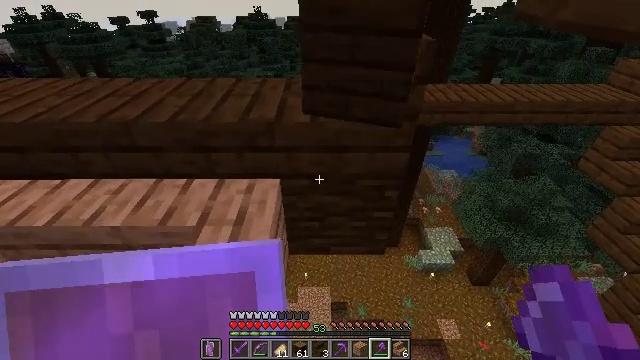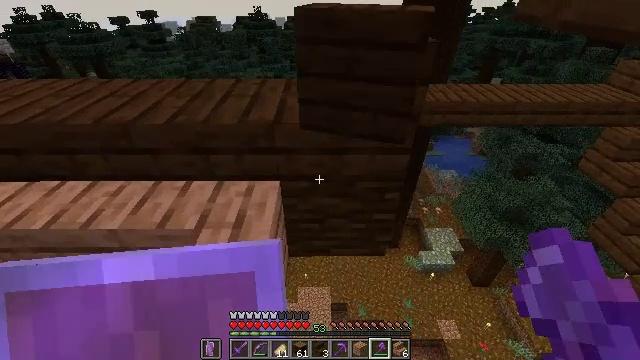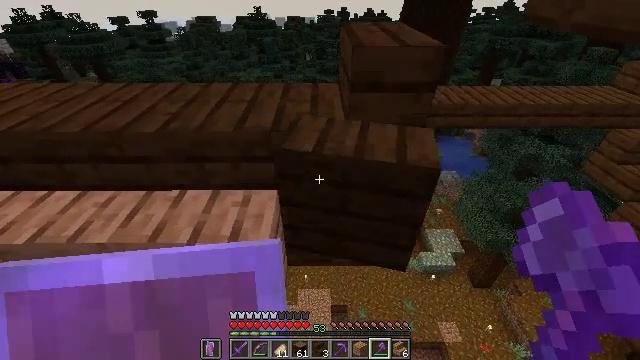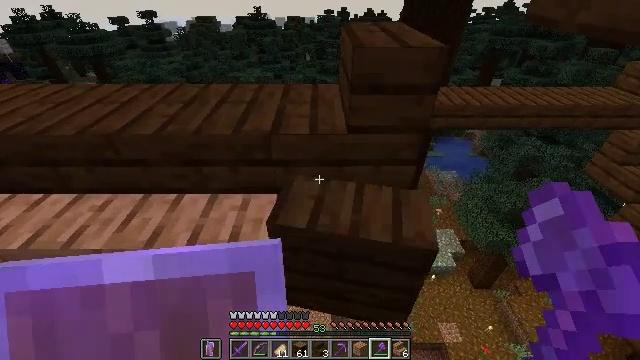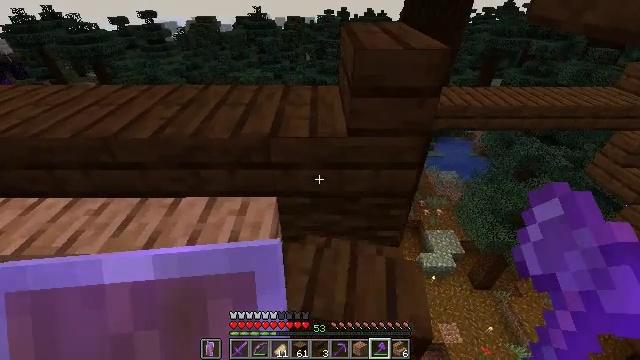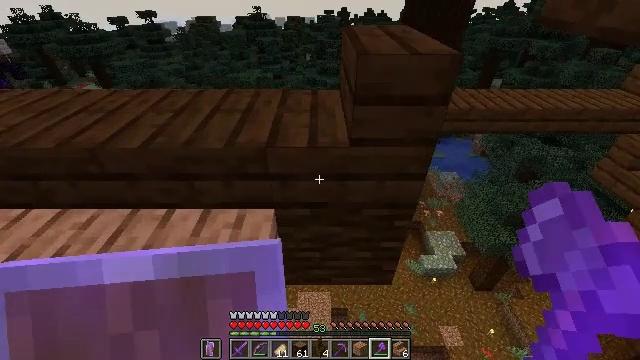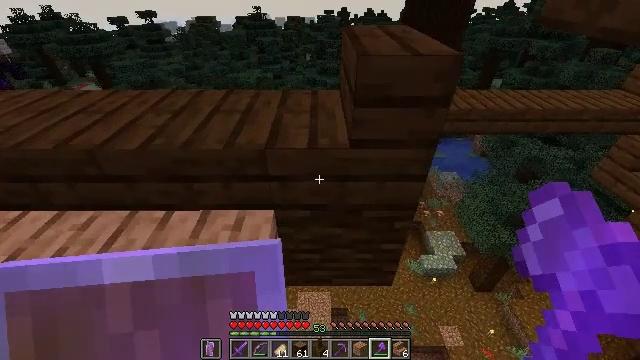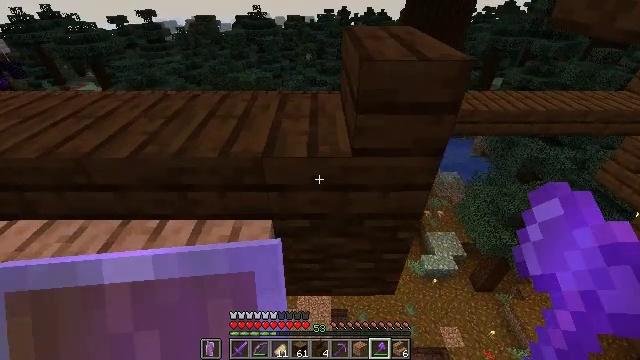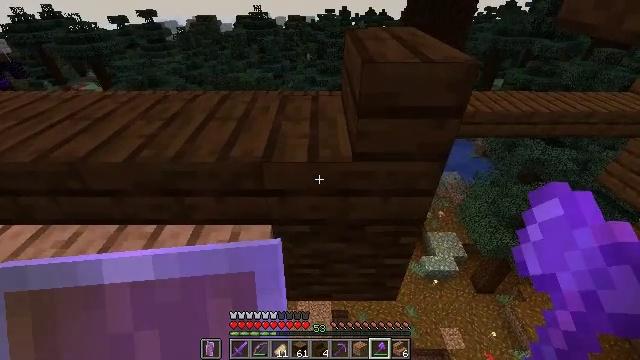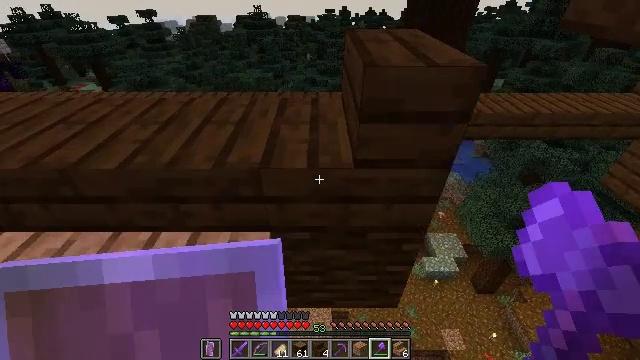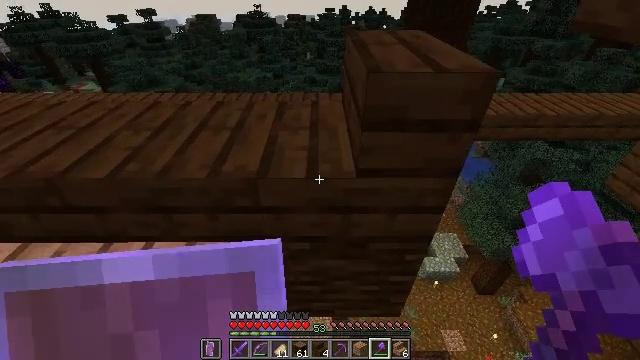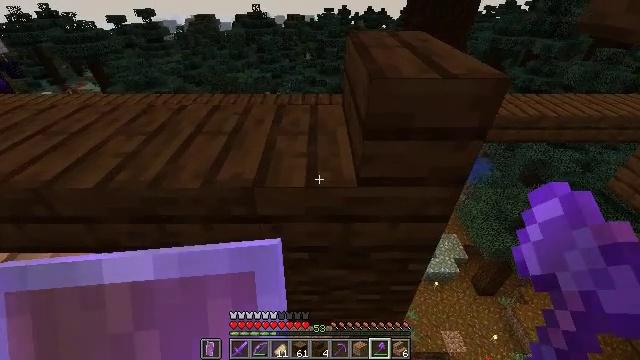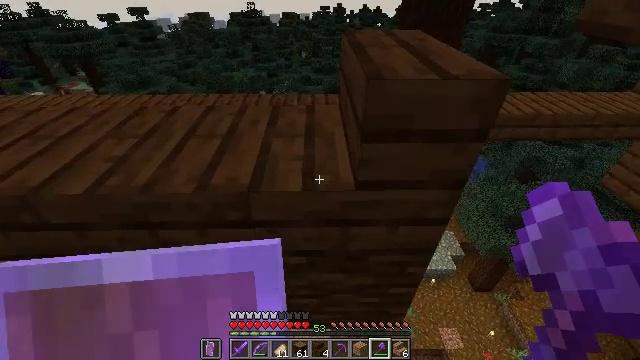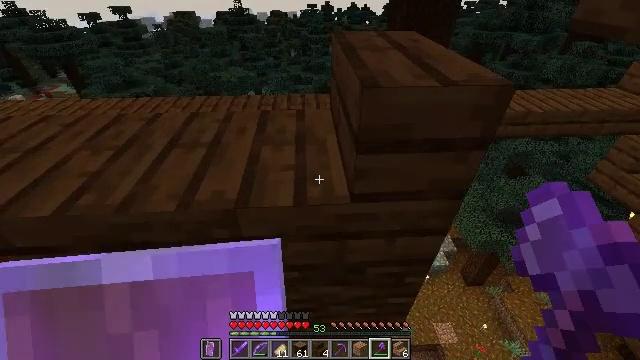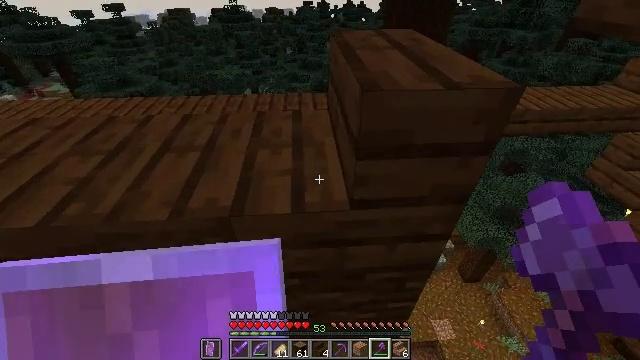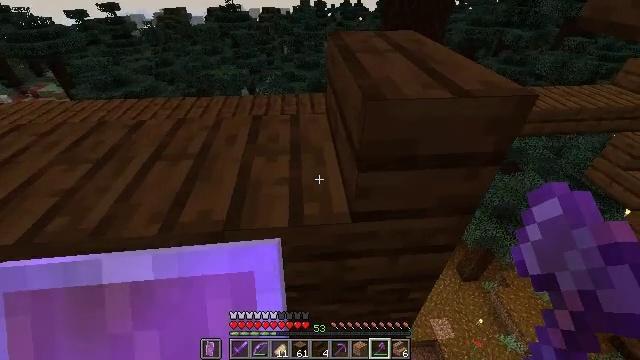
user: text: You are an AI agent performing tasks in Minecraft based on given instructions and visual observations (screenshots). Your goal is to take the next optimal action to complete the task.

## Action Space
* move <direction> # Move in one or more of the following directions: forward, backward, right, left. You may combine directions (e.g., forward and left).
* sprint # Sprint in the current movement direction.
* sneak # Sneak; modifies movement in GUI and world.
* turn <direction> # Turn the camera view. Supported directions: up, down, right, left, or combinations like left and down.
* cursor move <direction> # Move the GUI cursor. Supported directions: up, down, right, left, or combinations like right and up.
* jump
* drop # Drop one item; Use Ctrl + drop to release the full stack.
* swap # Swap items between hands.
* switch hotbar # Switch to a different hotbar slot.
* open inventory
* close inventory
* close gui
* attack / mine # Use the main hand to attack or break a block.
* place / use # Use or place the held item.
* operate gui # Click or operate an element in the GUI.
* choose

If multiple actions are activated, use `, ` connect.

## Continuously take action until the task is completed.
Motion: motion action
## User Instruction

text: Attack the dark oak stairs to gather the materials.
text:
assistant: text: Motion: move forward, sneak
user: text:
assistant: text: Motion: move forward, sneak
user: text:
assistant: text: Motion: move forward, sneak
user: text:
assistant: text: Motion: move forward, sneak
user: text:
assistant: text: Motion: move forward, sneak
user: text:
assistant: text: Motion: move forward, sneak
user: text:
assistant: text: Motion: move forward, sneak
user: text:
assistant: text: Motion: move forward, sneak
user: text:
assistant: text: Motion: move forward, sneak
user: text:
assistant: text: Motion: move forward, sneak
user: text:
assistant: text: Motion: move forward, sneak
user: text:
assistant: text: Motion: move forward, sneak
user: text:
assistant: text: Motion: move forward, sneak, turn right
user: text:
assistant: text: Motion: move forward, sneak
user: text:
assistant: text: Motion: move forward, sneak
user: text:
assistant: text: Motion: move forward, sneak
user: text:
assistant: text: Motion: move forward, sneak
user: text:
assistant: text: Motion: move forward, sneak
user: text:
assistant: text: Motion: move forward, sneak
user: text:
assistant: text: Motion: move forward, sneak, turn right and down
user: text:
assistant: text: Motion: move forward, sneak, turn right and down
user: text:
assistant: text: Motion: sneak, turn right
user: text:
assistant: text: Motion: sneak, turn right and up
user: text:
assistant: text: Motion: sneak, turn right and up
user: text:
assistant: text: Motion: sneak, turn right and up
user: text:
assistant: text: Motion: sneak, turn up
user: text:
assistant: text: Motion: sneak
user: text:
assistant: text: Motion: sneak
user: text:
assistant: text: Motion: sneak
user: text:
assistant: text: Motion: move back, sneak